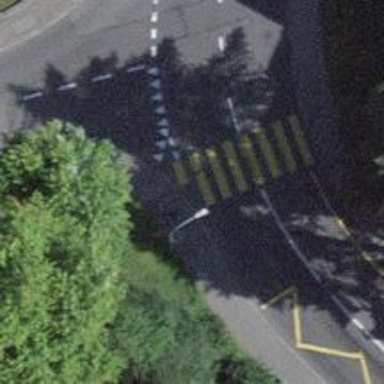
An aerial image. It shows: Uncontrolled zebra crossing on the road.